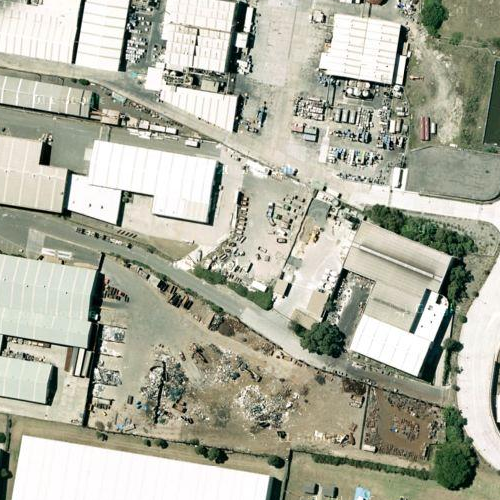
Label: sydney